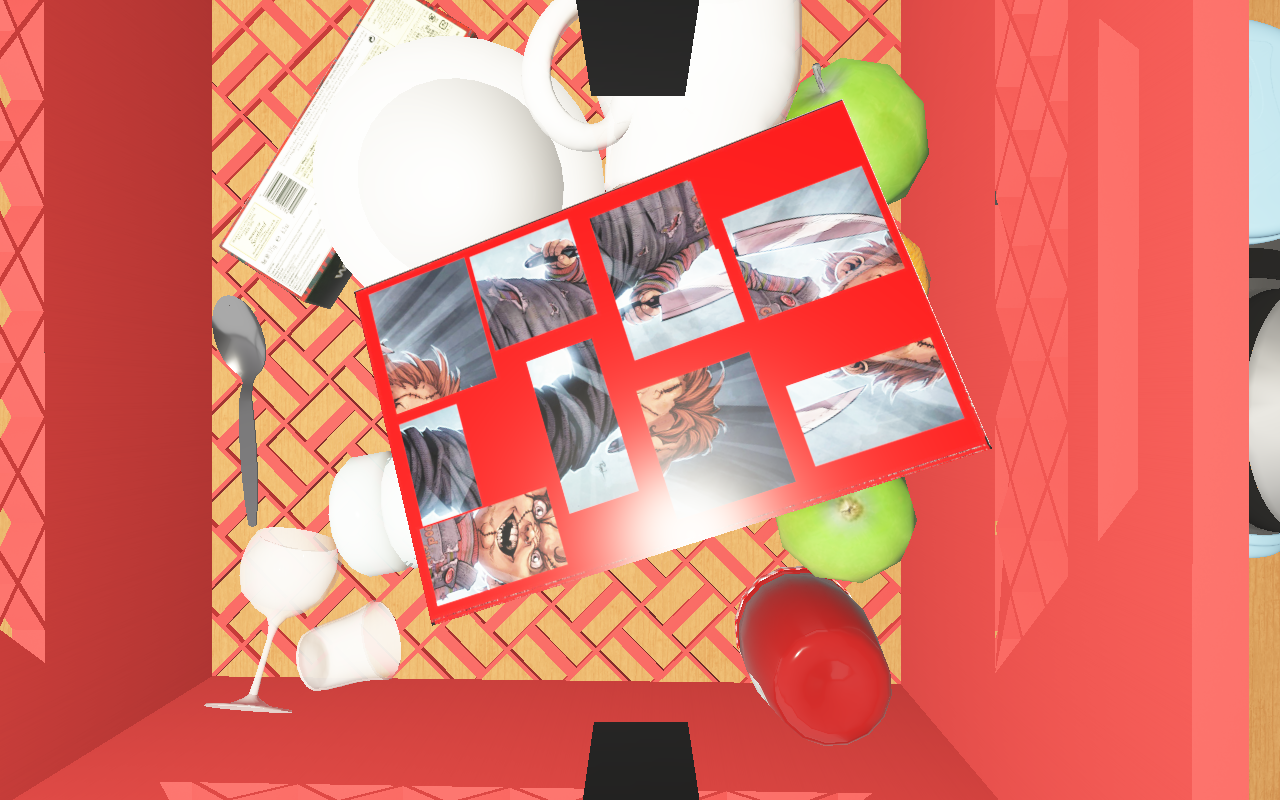
Objects in the scene:
apple
orange
orange
spoon
plate
glass
wineglass
honey jar
jam jar
cereal box
biscuit box